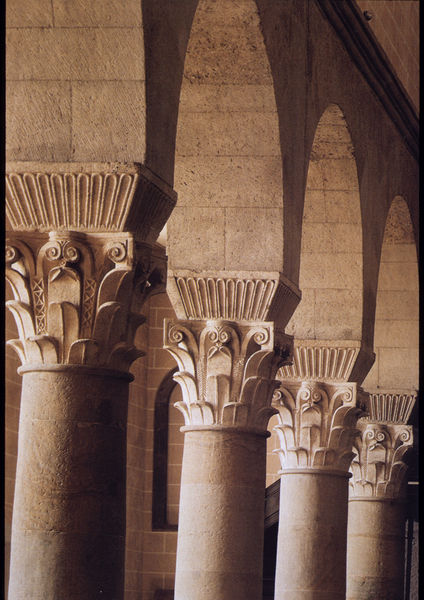
Titel: Kirche Sankt Justinus (Mittelschiffarkaden)
Standort: Höchst (Frankfurt)
Institution: Kirche Sankt Justinus
Schlagwörter: blätter, dunkel, kämpfer, schatten, weiß, ocker, ausschnitt, braun, fenster, frankreich, hell, licht, schwarz, säule, säulen, haus, rot, beige, ornament, wand, architektur, stein, steine, innenraum, kirche, decke, blatt, gotik, rund, spanien, bogen, fassade, italien, mauer, ziegel, hof, pilaster, rundbogen, romantik, detail, ornamente, foto, fotografie, bögen, fugen, gang, nische, arkade, innenhof, gewölbe, kloster, palast, mauerwerk, reihe, arkaden, kapitelle, kapitell, photo, kirchenschiff, gesims, laibung, quader, voluten, sandstein, mauern, rundbögen, romanik, historismus, niesche, dorisch, korinthisch, schaft, sakralbau, kapitel, säulengang, kreuzgang, akanthus, arkanthus, wölbung, romanisch, arkantus, keilsteine, bogengang, akanthusblätter, steinquader, säulenschaft, säulenreihe, kalkstein, bägen, eulen, anwölber, blattzungenkapitell, bogenlauf, bossenkapitelle, frühromanik, innenrom, karolingisch, kirhcenraum, rundpfeiler, vorromanik, steim, voltute